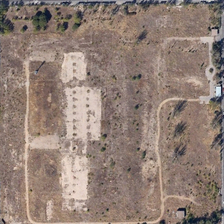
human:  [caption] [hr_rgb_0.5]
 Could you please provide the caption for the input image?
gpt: the square place is a bareland while some trees are scattered on it .

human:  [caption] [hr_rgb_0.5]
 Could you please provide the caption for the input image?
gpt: some green trees and three roads are around a square bareland .

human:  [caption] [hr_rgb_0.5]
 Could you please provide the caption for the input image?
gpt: some green trees and three roads are around a square bareland .

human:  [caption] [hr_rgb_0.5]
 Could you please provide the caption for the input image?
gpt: the square place is a bareland while some trees are scattered on it .

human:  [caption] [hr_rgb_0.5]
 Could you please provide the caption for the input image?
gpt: some green trees and three roads are around a square bareland .